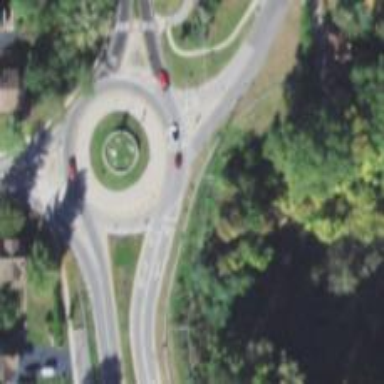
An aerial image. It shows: Roundabout on primary highway.